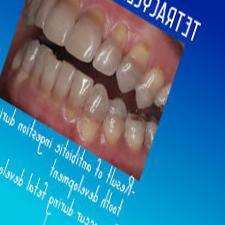
Condition: Tooth Discoloration